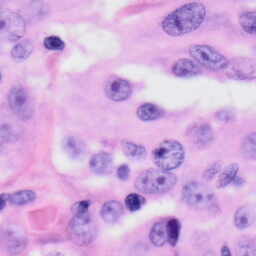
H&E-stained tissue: Skin